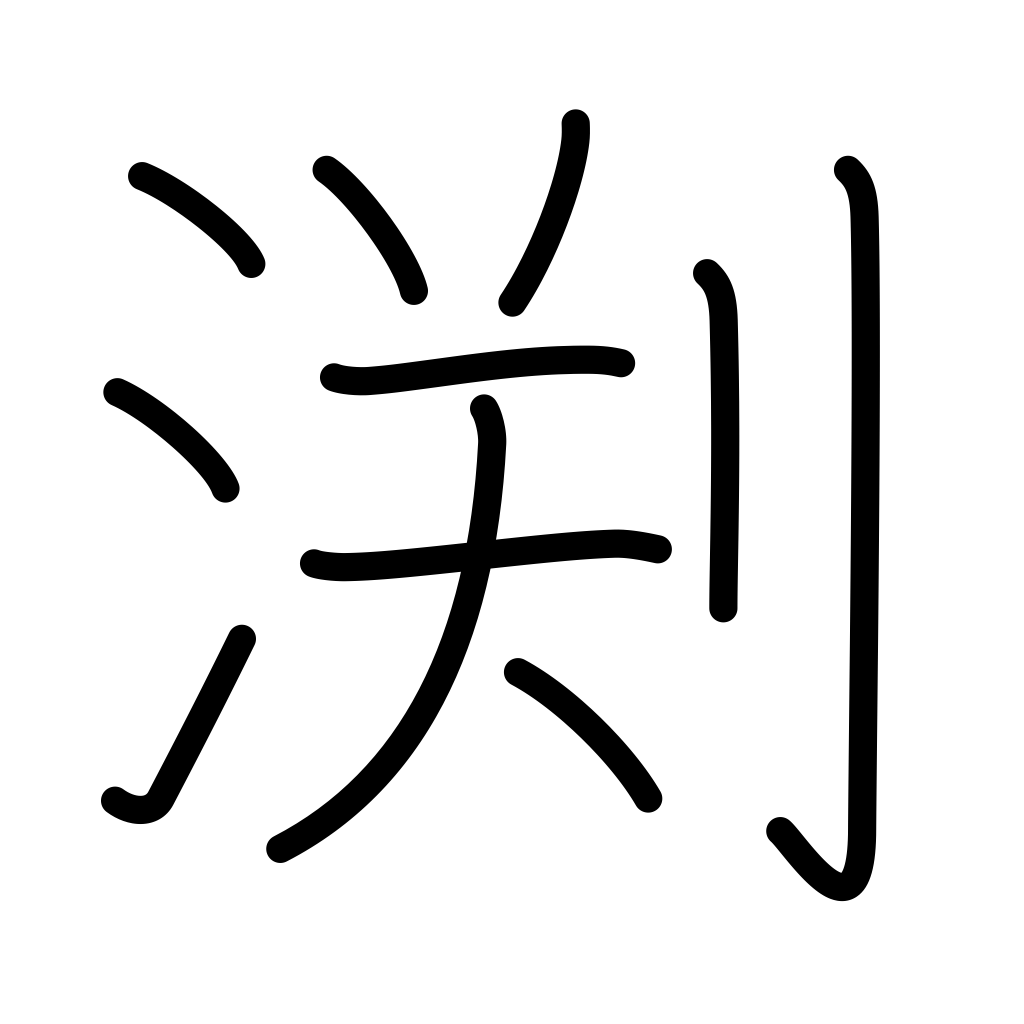
Meaning: edge